Field crop: maize
Growth stage: 2
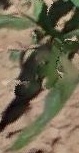
Species: maize